Question: At the moment, I have a 'UITableView' and with 2 rows. As shown in the picture. It is set up by an array in 'ViewDidLoad'.

'''
- (void)viewDidLoad {
[super viewDidLoad];
self.title = NSLocalizedString(@"Analysis", @"Badminton Analysis Tool");
NSMutableArray *array = [[NSMutableArray alloc] initWithObjects:@"Statistical Analysis", @"Graphical Analysis", nil];
self.booksArray = array;
}
'''
'''
- (void)tableView:(UITableView *)tableView didSelectRowAtIndexPath:(NSIndexPath *)indexPath {
NSInteger row = [indexPath row];
if (self.statViewController == nil) {
StatViewController *statDetail = [[StatViewController alloc] initWithNibName:@"StatViewController" bundle:nil];
self.statViewController = statDetail;
}
statViewController.title = [NSString stringWithFormat:@"%@", [booksArray objectAtIndex:row]];
[self.navigationController pushViewController:statViewController animated:YES];
}
'''
At the moment, when I click on either rows, it pushes onto the same view that I intend only for 'Statistical Analysis'. I would like to disable clicking for Graphical Analysis. How can I disable selection for 'Graphical Analysis'?
Thanks.
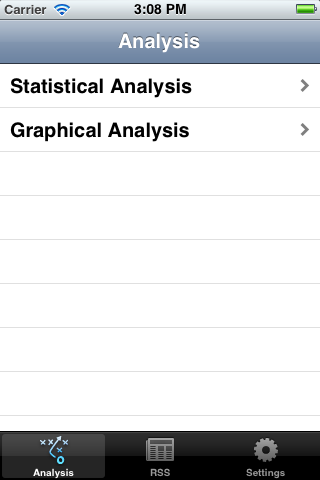
Answer: Return 'nil' from your table view delegate's '-tableView:willSelectRowAtIndexPath' method.
'''
- (NSIndexPath *)tableView:(UITableView *)tableView willSelectRowAtIndexPath:(NSIndexPath *)indexPath
{
if (indexPath.row == 1)
return nil;
else
return indexPath;
}
'''